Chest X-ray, AP view. Patient: 54 years old, sex F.
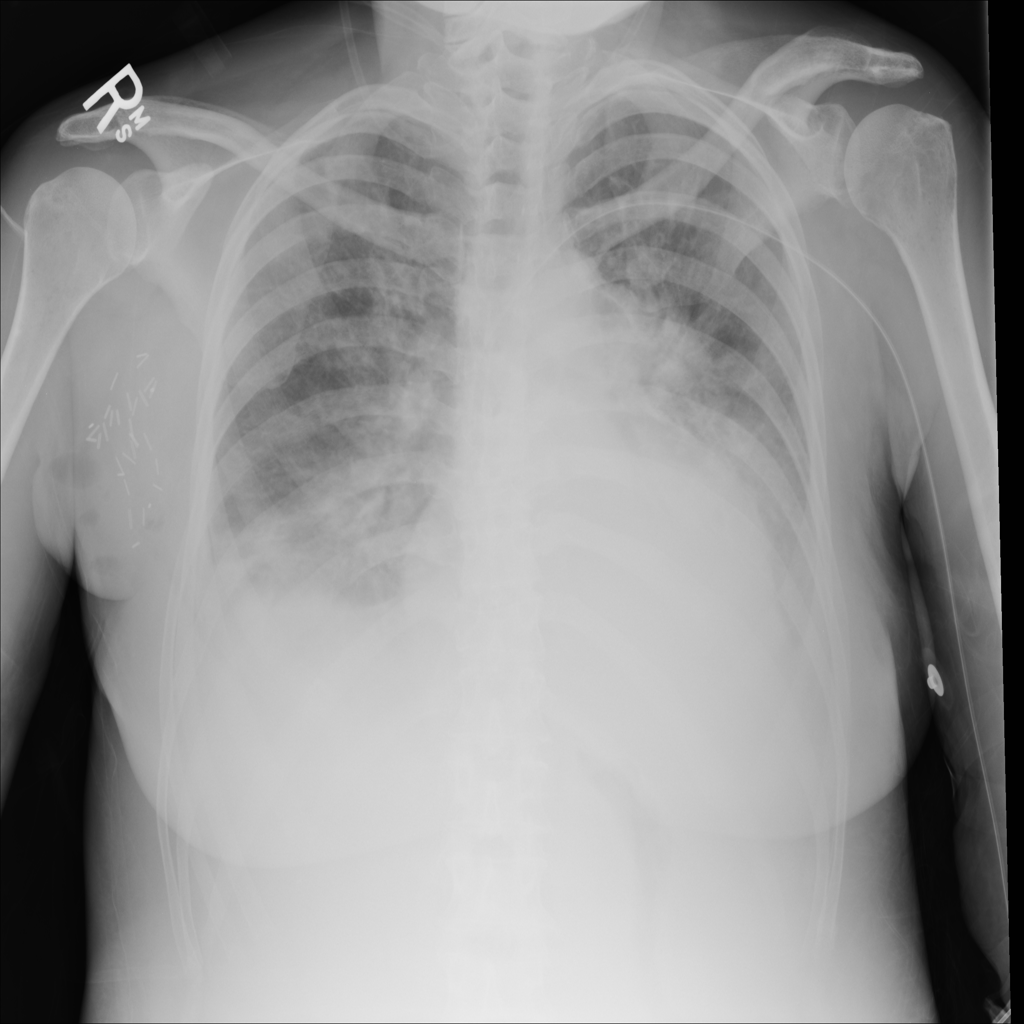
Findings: Edema, Effusion